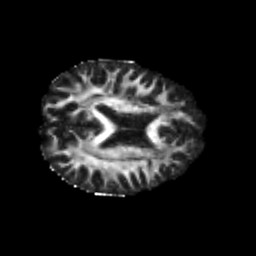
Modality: FA
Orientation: axial
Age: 35
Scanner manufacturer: philips
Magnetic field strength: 3 T
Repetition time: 8.705 s
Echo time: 0.1273 s